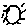
Label: sun